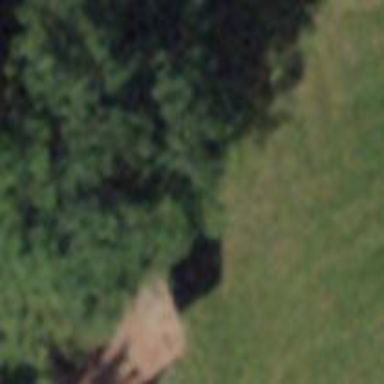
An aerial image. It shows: Barn.